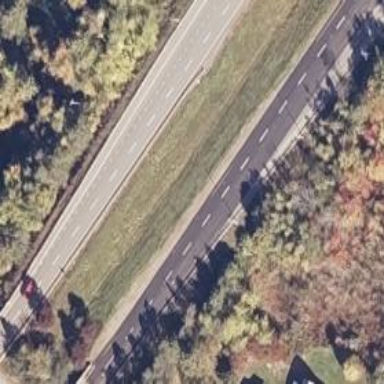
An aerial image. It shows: Asphalt motorway.